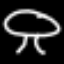
Label: mushroom